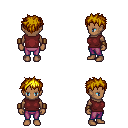
a pixel art fantasy rpg character, female body template, human, dark skin, maroon sleeveless shirt, magenta pants, blonde bedhead hairstyle, leather bracers, four views (front, back, left, right), 2x2 character sprite sheet, small pixel art, hard edges, no anti-aliasing